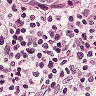
Metastatic tissue present: yes